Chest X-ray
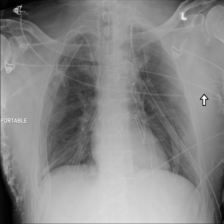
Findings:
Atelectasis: negative
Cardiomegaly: negative
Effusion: negative
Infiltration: negative
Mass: negative
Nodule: negative
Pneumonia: negative
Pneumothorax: negative
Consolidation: negative
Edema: negative
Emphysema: negative
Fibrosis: negative
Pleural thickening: negative
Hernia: negative